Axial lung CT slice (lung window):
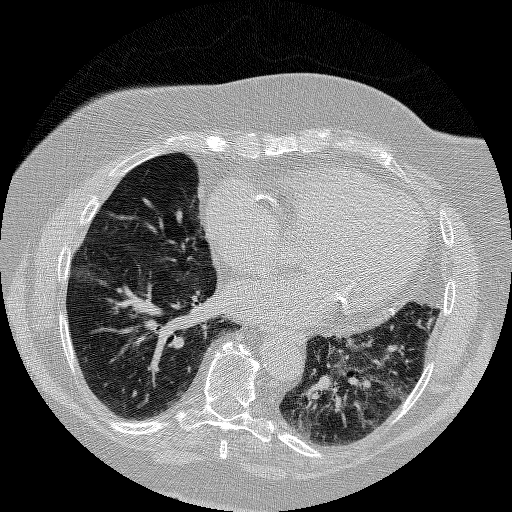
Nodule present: no